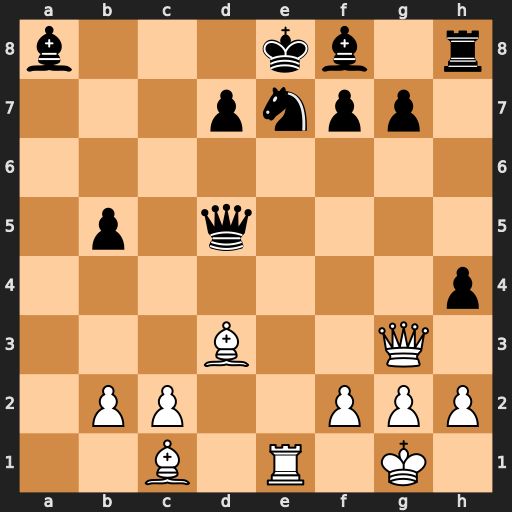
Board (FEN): b3kb1r/3pnpp1/8/1p1q4/7p/3B2Q1/1PP2PPP/2B1R1K1
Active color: w
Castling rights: k
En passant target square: -
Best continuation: Qb8#